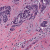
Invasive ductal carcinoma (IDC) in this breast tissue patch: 1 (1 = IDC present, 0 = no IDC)